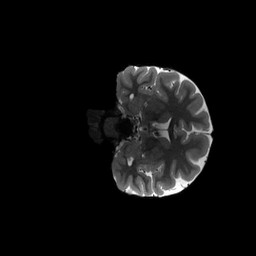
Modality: T2w
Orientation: coronal
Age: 23
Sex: female
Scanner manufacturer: siemens
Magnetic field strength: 3 T
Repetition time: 3.2 s
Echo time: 0.564 s